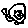
Label: cat